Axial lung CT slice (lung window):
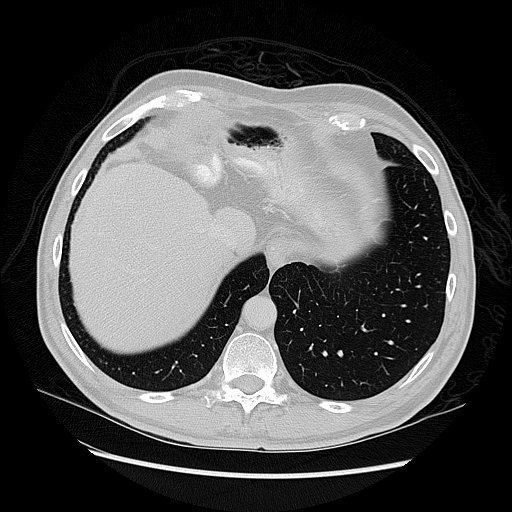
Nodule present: no